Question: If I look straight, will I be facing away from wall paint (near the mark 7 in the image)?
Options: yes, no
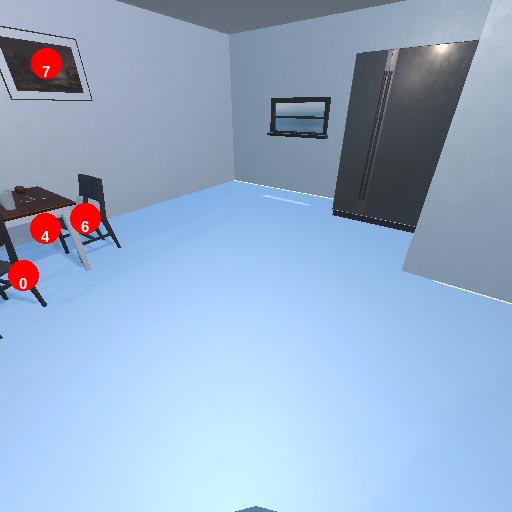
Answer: yes